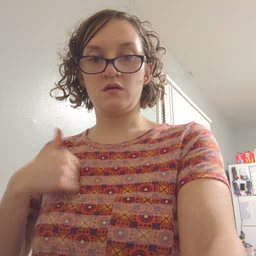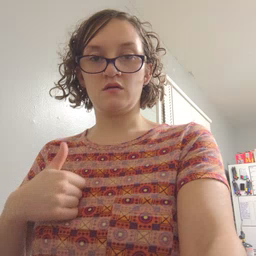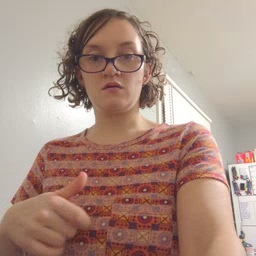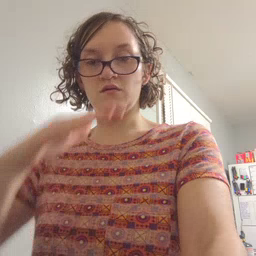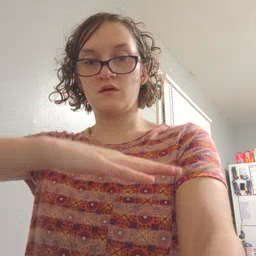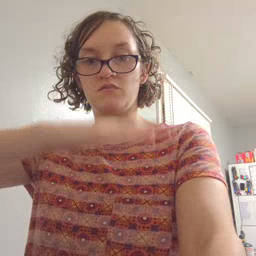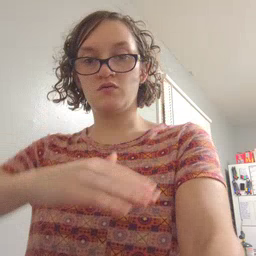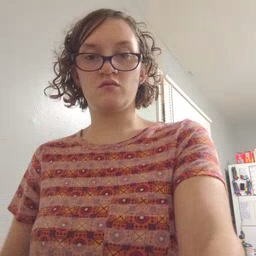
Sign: table